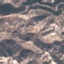
Land use / land cover: HerbaceousVegetation